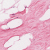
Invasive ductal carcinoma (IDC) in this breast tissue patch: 0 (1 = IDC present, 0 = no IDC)